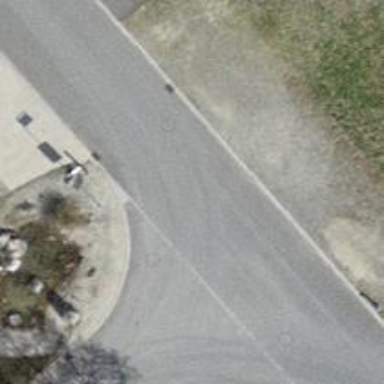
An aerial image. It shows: Unclassified road.